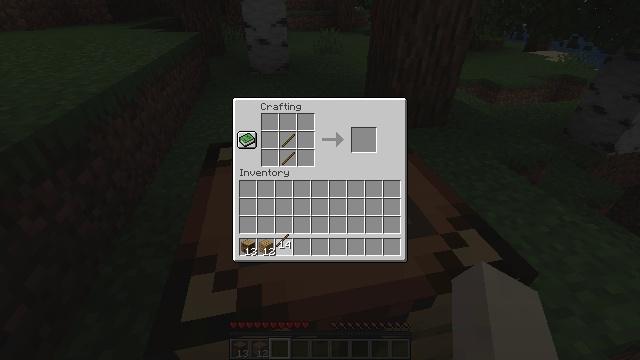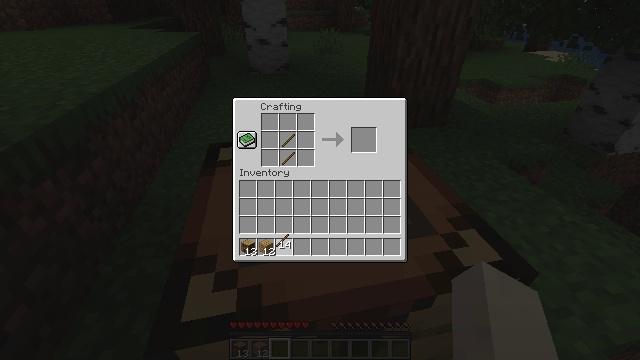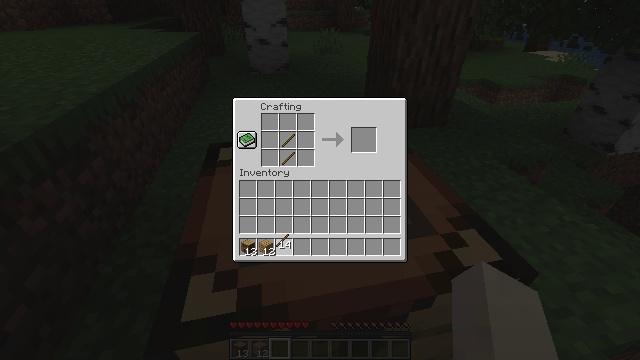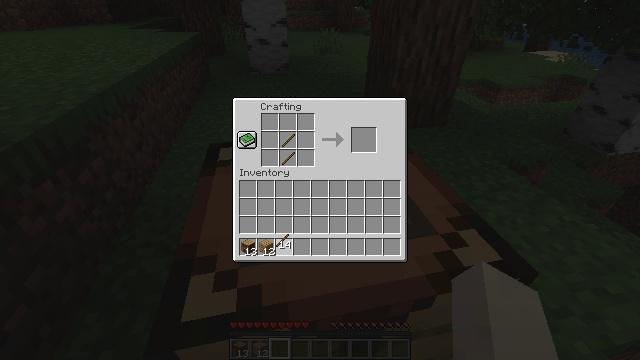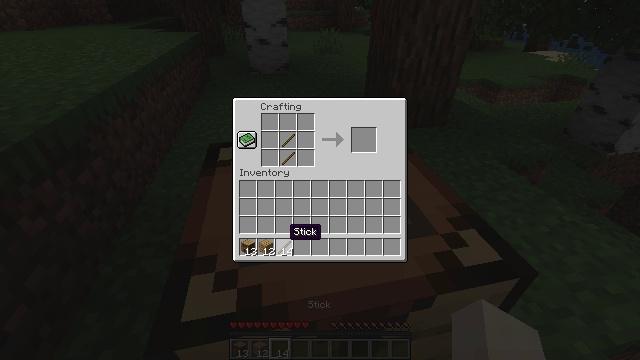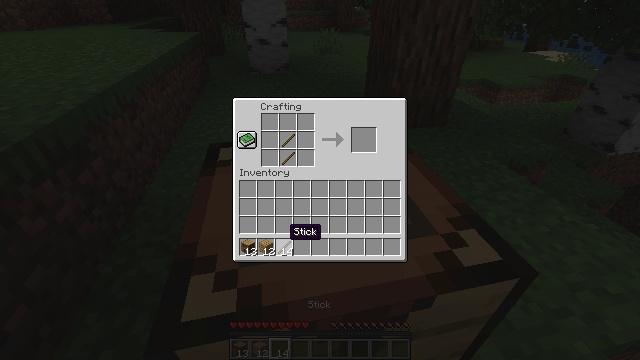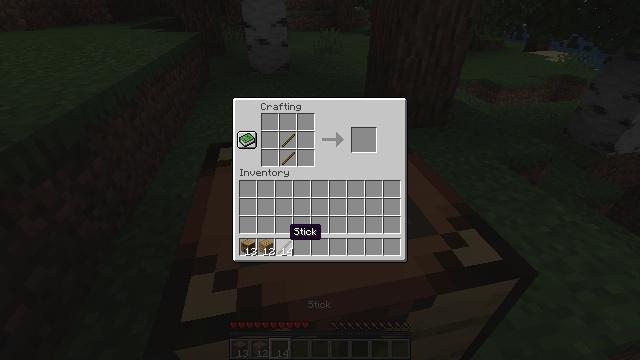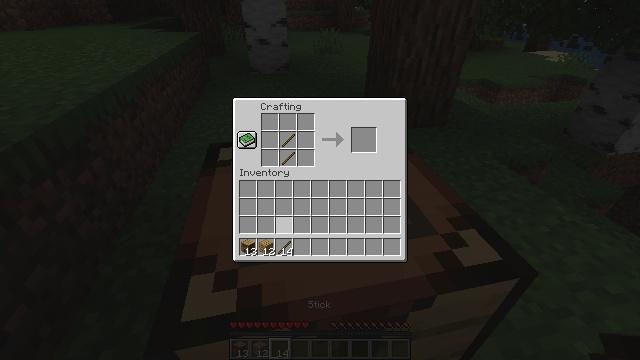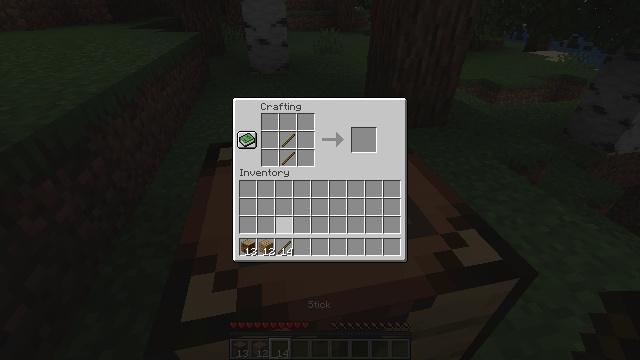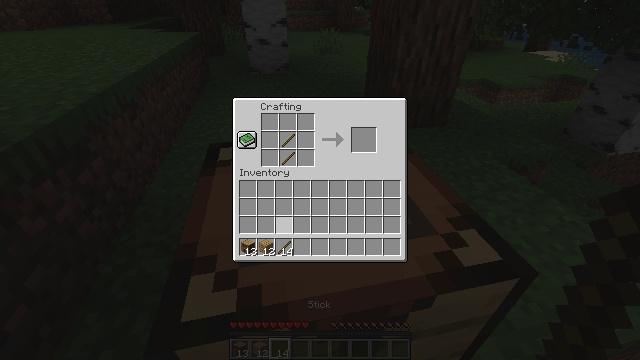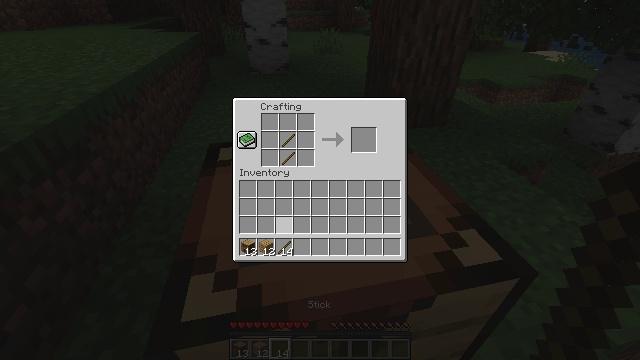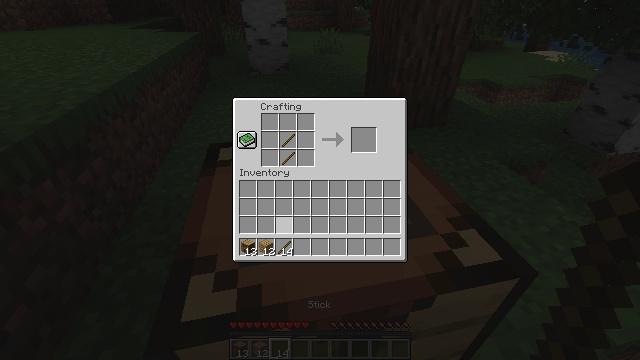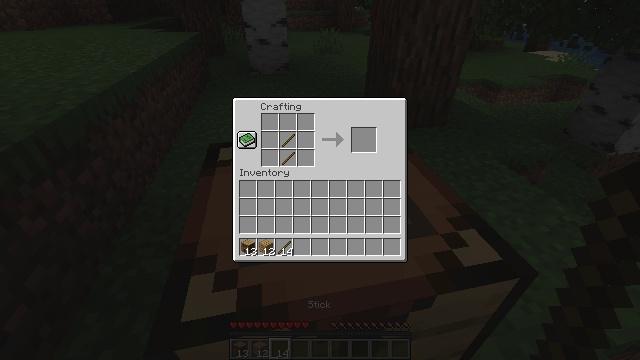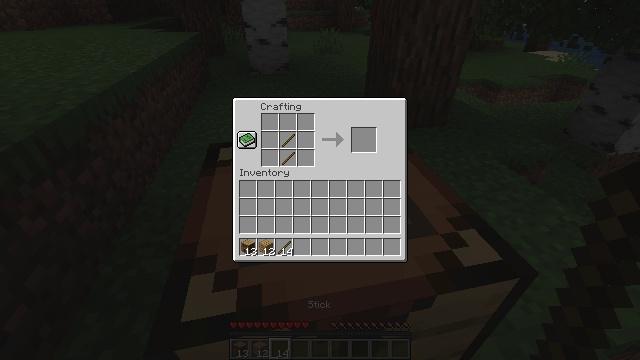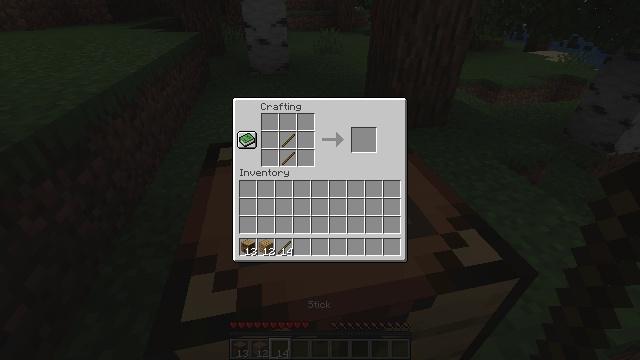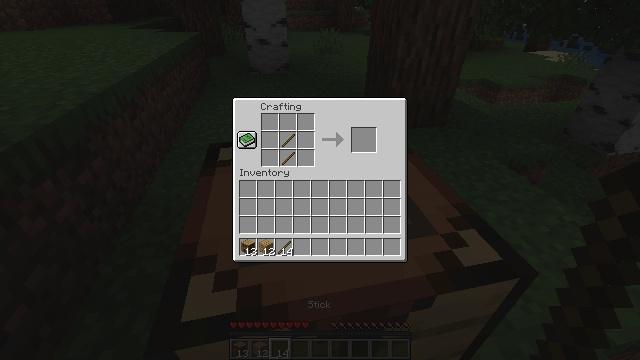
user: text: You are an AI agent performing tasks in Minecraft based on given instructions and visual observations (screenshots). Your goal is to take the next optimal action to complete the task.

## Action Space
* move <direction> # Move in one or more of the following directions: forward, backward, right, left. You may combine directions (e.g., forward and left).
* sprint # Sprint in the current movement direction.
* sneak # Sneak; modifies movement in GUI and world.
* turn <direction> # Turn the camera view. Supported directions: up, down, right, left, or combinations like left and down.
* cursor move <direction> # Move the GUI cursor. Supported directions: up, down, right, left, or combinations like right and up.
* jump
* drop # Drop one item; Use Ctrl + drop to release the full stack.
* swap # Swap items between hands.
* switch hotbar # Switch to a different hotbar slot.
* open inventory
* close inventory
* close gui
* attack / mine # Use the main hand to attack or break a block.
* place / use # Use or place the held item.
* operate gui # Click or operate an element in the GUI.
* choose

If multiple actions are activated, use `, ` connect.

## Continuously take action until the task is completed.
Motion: motion action
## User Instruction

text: Put wooden materials in the crafting table to get a wooden shovel.
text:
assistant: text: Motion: operate gui
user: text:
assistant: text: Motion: operate gui
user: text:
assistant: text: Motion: operate gui
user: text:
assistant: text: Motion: no_op
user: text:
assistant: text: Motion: no_op
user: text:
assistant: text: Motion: no_op
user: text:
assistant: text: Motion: no_op
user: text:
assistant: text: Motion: cursor move up
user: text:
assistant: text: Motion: no_op
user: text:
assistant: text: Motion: no_op
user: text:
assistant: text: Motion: no_op
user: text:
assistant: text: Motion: no_op
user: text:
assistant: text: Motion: no_op
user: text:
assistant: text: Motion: no_op
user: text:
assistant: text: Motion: no_op
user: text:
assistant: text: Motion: no_op
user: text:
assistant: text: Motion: no_op
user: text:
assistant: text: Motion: no_op
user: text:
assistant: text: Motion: no_op
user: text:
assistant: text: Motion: no_op
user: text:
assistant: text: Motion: no_op
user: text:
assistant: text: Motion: no_op
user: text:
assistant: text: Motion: no_op
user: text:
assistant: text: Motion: operate gui
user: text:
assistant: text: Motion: operate gui
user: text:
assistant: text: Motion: operate gui
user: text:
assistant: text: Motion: cursor move up
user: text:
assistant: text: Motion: cursor move up
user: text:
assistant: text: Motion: cursor move up
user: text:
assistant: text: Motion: cursor move up